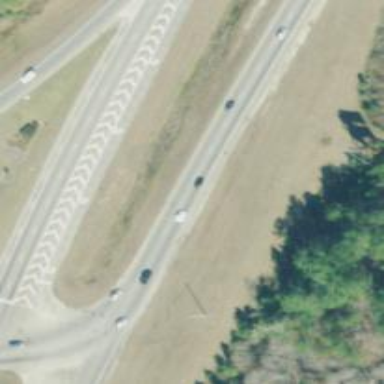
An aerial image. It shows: Trunk highway.